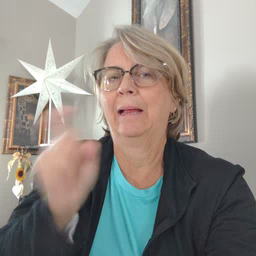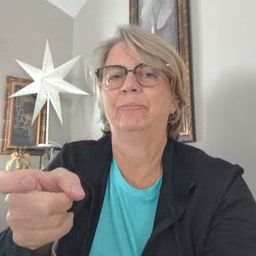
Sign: gift